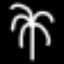
Label: palm tree